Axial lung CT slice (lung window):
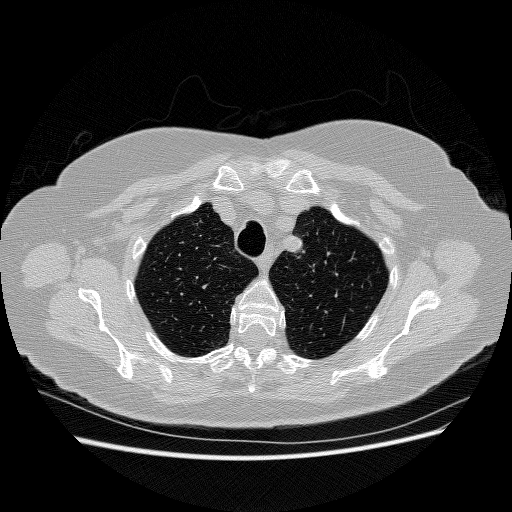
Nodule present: no